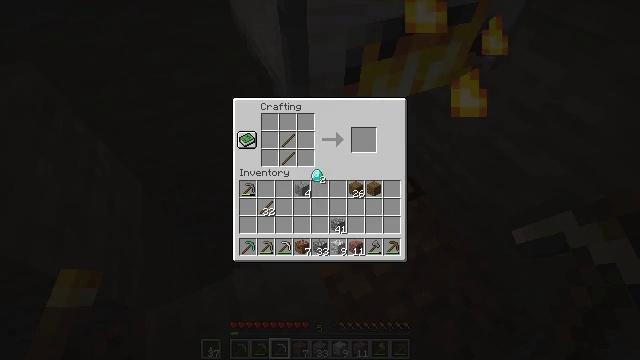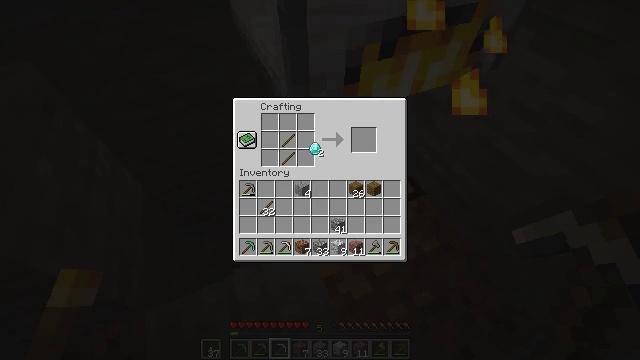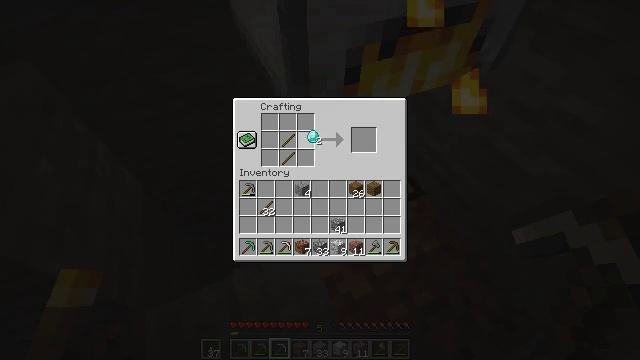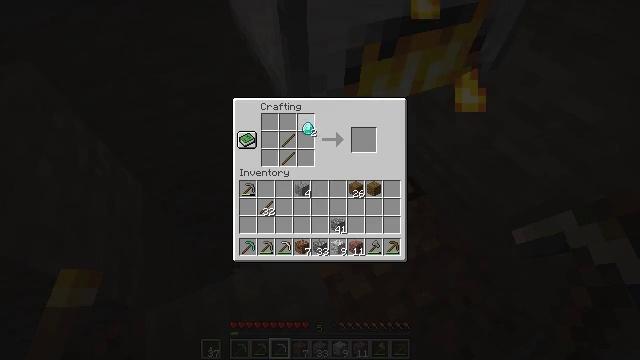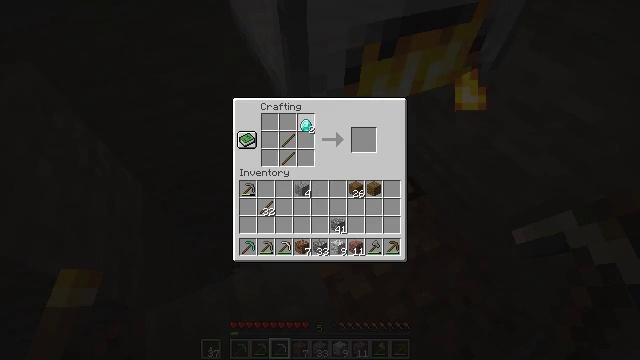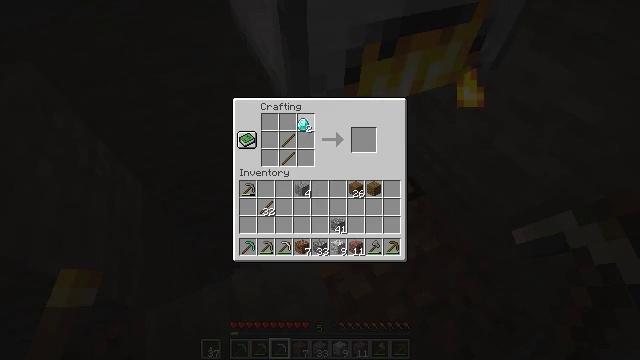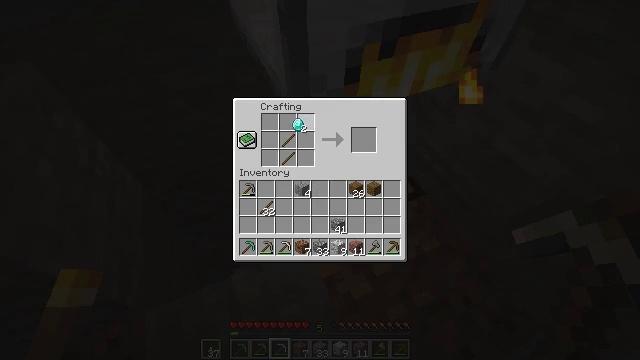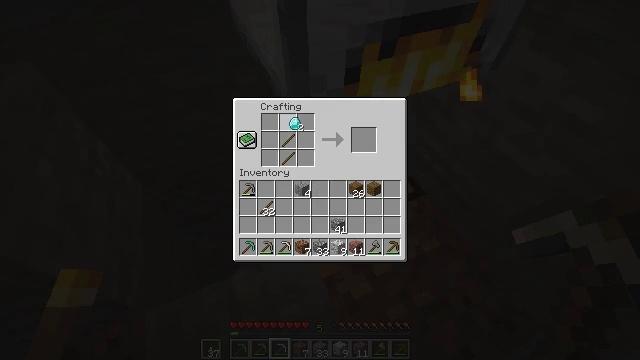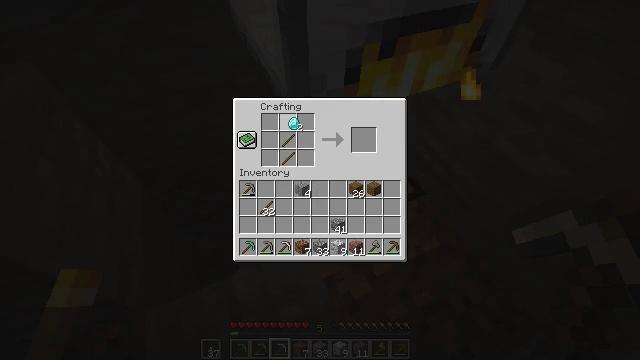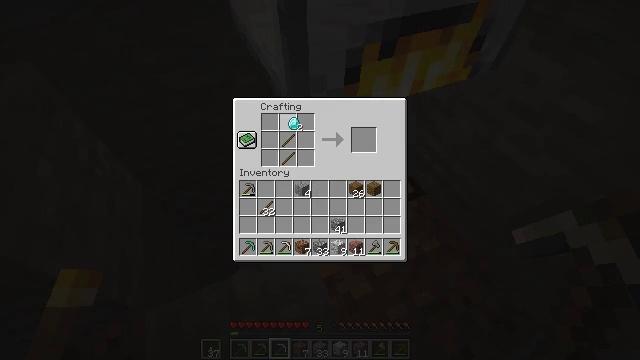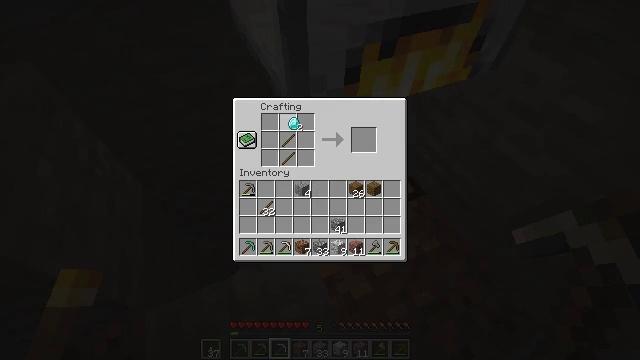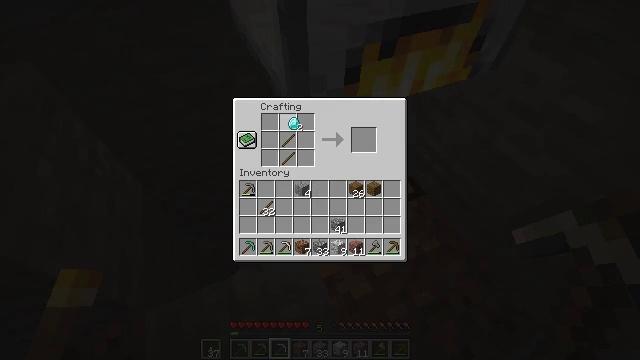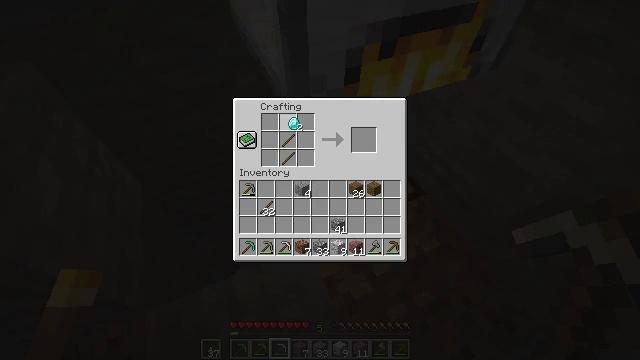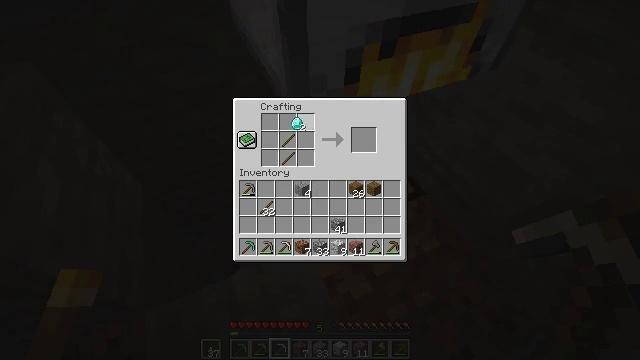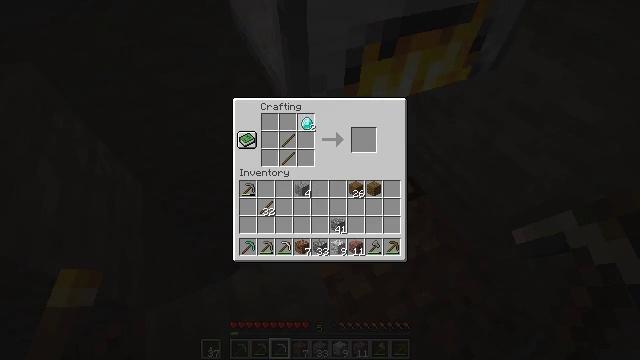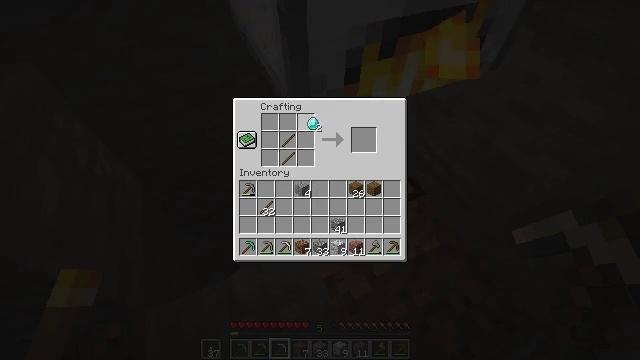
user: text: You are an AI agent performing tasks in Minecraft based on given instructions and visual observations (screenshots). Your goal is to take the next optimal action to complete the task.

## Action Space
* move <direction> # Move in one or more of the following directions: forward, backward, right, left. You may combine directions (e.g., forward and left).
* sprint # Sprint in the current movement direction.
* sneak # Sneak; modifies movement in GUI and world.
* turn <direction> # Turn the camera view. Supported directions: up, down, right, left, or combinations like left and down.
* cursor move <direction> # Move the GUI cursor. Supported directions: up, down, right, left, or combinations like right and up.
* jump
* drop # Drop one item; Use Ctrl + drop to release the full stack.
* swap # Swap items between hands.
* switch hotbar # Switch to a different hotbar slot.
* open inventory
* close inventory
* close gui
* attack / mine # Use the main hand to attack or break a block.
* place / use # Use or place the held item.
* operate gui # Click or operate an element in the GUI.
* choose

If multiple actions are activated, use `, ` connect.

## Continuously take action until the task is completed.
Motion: motion action
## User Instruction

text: Create a diamond hoe using diamonds and sticks.
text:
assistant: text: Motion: cursor move up
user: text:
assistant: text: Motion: cursor move up
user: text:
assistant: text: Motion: cursor move up
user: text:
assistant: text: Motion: no_op
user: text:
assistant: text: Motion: no_op
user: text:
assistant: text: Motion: no_op
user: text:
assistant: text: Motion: no_op
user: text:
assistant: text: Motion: no_op
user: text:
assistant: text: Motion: no_op
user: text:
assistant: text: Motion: choose
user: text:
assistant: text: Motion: choose
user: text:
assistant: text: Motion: choose
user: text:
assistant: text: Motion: choose
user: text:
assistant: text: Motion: cursor move right, choose
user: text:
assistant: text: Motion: choose
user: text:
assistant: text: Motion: choose
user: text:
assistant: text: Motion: choose
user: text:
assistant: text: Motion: choose
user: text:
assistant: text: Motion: choose
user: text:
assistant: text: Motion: no_op
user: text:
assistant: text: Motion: no_op
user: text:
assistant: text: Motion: no_op
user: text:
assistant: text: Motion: no_op
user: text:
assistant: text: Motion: no_op
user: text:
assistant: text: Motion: no_op
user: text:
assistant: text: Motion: no_op
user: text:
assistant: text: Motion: no_op
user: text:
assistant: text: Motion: no_op
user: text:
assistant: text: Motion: no_op
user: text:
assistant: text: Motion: no_op